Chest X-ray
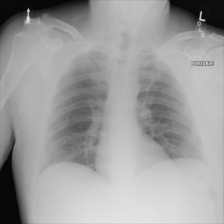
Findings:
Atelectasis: negative
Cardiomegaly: negative
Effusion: negative
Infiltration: negative
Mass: negative
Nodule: negative
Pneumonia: negative
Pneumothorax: negative
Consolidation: negative
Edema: negative
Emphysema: negative
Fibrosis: negative
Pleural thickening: negative
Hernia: negative